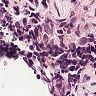
Metastatic tissue present: no